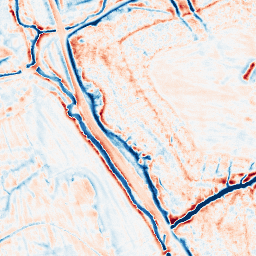
Category: edge_preserving
Decomposition family: bilateral
Decomposition parameters: d: 15
sigma_color: 25
sigma_space: 75
Upsampling method: quintic
Upsampling parameters: scale: 8
Upsampling scale: 8